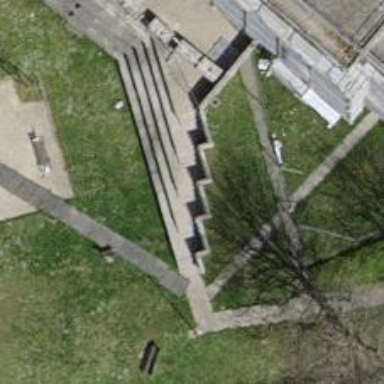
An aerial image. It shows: Concrete steps.